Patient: sex M, age 43
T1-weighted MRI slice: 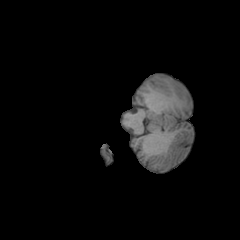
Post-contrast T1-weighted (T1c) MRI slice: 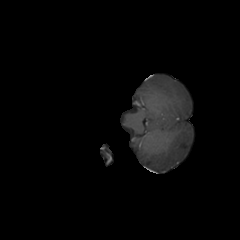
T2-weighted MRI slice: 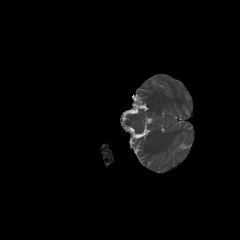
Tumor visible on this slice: no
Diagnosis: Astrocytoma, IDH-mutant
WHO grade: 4